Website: macys
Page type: customer-info-address
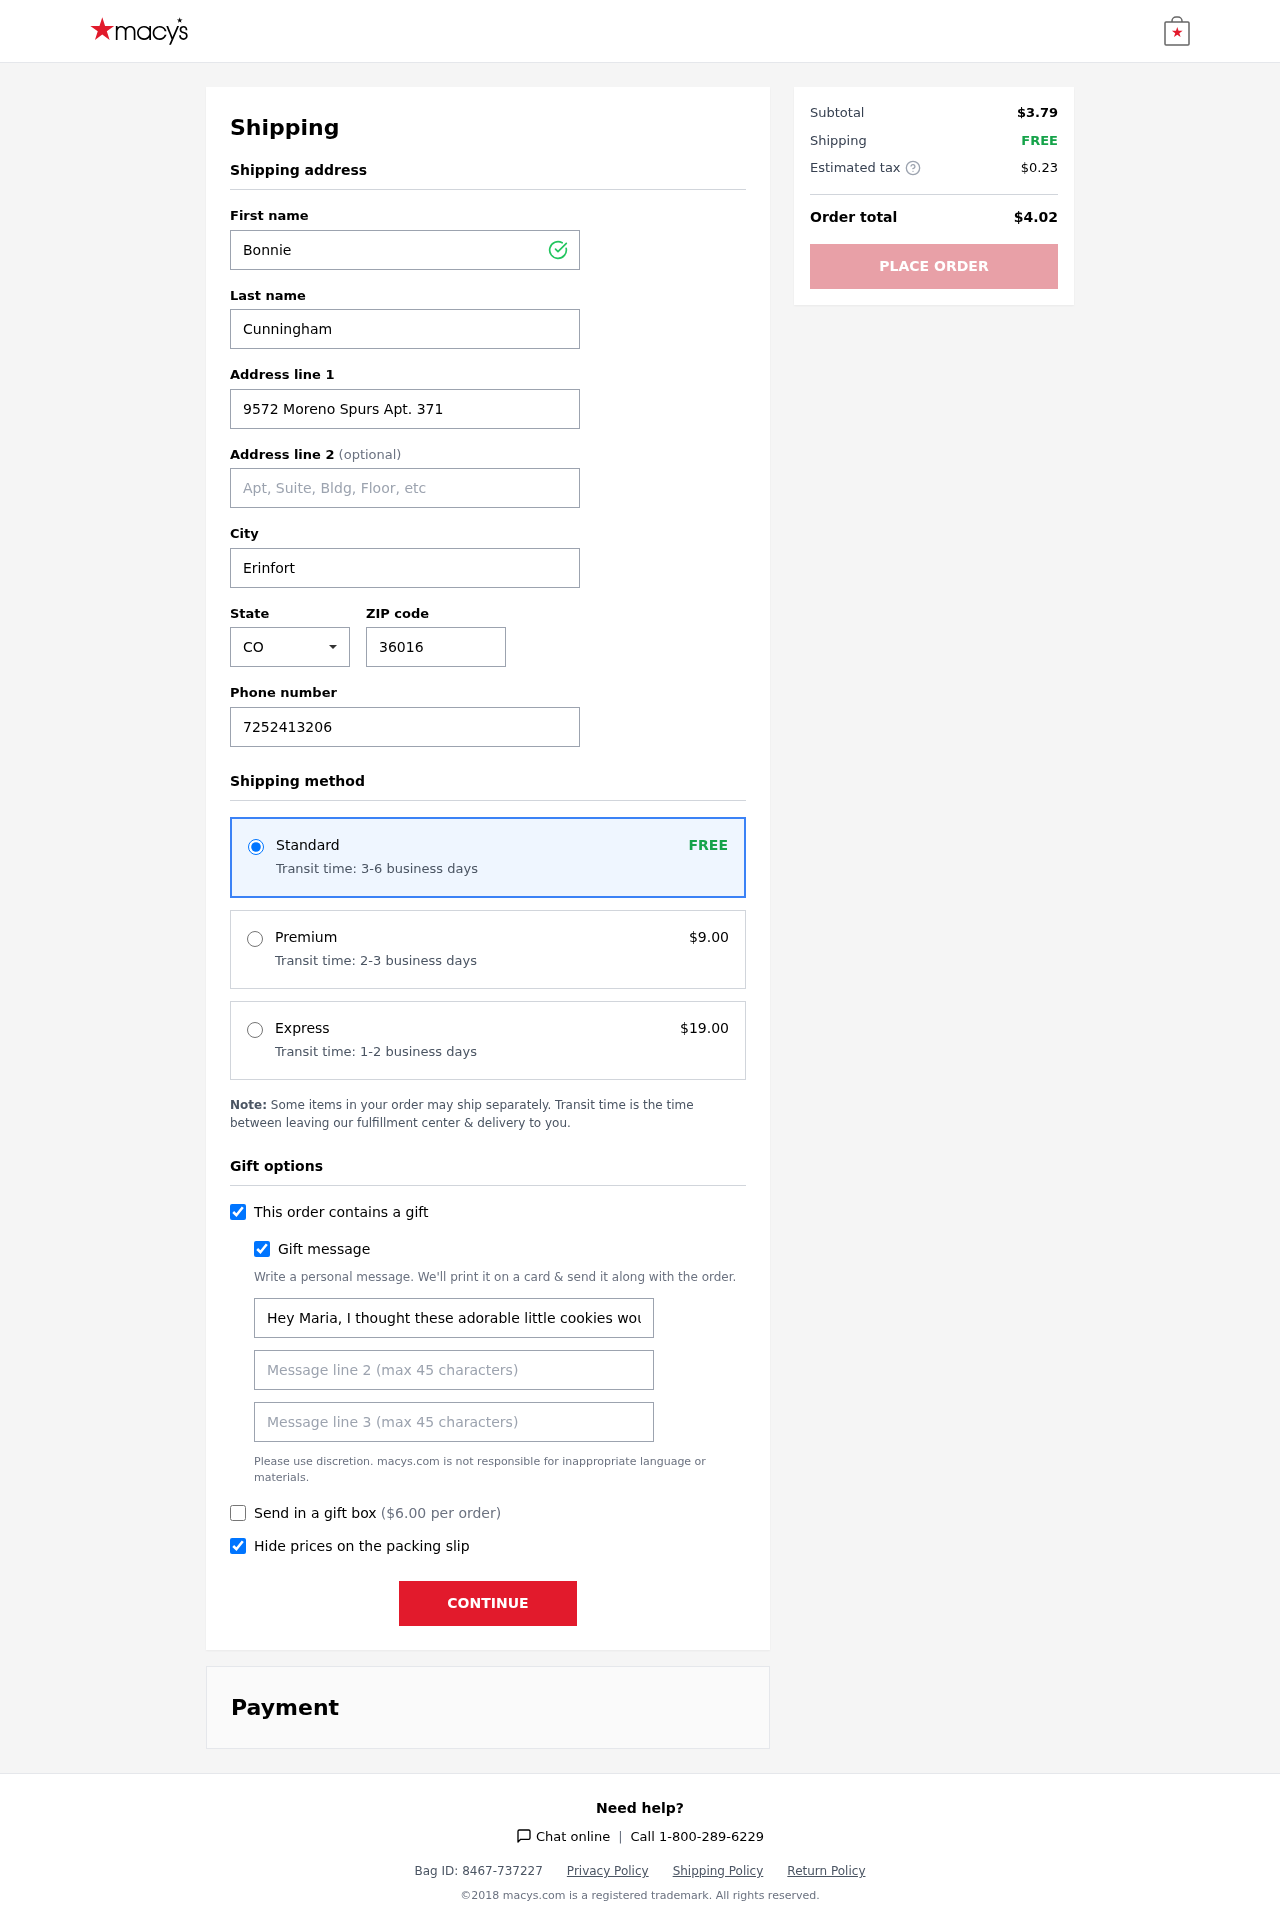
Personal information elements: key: PII_CITY
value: Erinfort
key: PII_FIRSTNAME
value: Bonnie
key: PII_GIFT_MESSAGE
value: Hey Maria, I thought these adorable little cookies would brighten your day and bring a sweet smile—just like you do for everyone around you! Enjoy the apple cinnamon goodness!  Bonnie
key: PII_LASTNAME
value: Cunningham
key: PII_PHONE
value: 7252413206
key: PII_POSTCODE
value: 36016
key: PII_STATE_ABBR
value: CO
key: PII_STREET
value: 9572 Moreno Spurs Apt. 371
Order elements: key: ORDER_SHIPPING_STANDARD
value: FREE
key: ORDER_SHIPPING_STANDARD_TIME
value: Transit time: 3-6 business days
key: ORDER_SHIPPING_PREMIUM
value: $9.00
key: ORDER_SHIPPING_PREMIUM_TIME
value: Transit time: 2-3 business days
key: ORDER_SHIPPING_EXPRESS
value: $19.00
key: ORDER_SHIPPING_EXPRESS_TIME
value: Transit time: 1-2 business days
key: ORDER_GIFT_BOX_FEE
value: $6.00
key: ORDER_SUBTOTAL
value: $3.79
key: ORDER_SHIPPING_COST
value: FREE
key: ORDER_TAX
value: $0.23
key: ORDER_TOTAL
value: $4.02